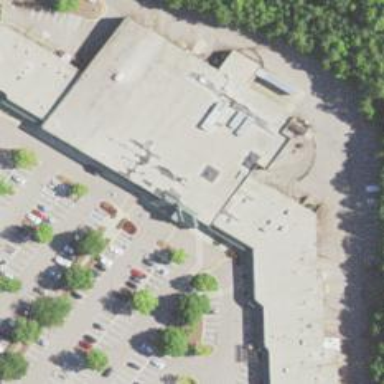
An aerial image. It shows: Veterinary facility.